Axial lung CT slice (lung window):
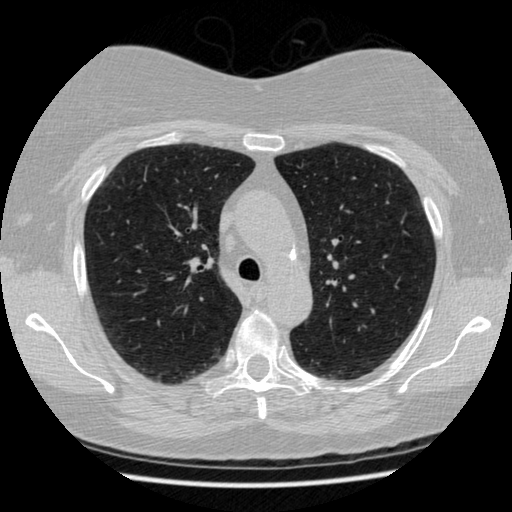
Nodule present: no